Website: macys
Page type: delivery-shipping
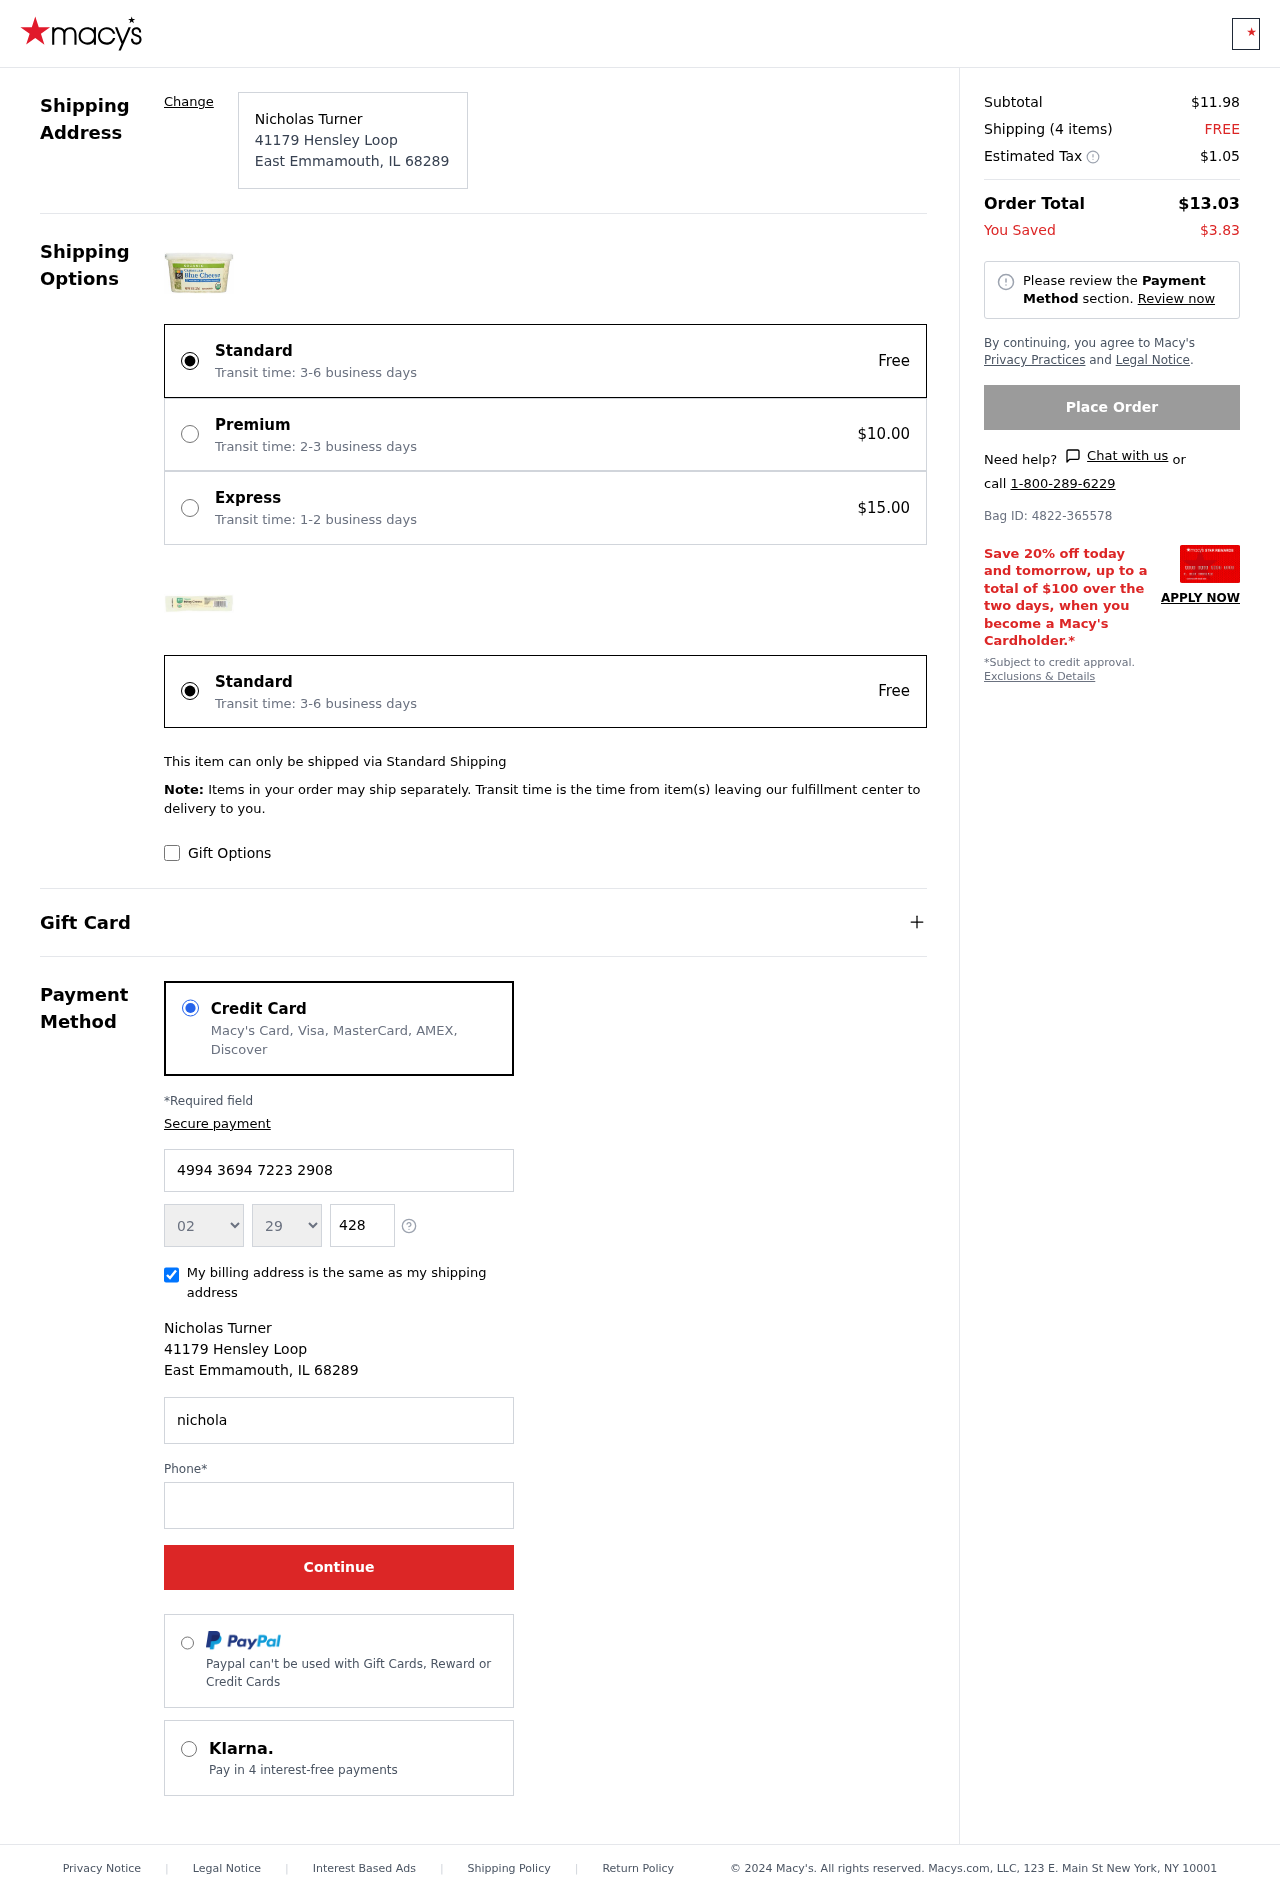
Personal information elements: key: PII_CARD_EXPIRY_MONTH
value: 02
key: PII_CARD_EXPIRY_YEAR
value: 29
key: PII_CITY
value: East Emmamouth
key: PII_CITY_STATE_ZIP
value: East Emmamouth, IL 68289
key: PII_FULLNAME
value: Nicholas Turner
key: PII_POSTCODE
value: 68289
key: PII_STATE_ABBR
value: IL
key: PII_STREET
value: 41179 Hensley Loop
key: PII_CARD_NUMBER
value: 4994 3694 7223 2908
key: PII_CARD_CVV
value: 428
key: PII_EMAIL
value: nicholas.turner@gmail.com
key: PII_PHONE
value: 3786723806
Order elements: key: ORDER_SUBTOTAL
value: $11.98
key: ORDER_NUM_ITEMS
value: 4
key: ORDER_SHIPPING_COST
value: FREE
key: ORDER_TAX
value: $1.05
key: ORDER_TOTAL
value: $13.03
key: ORDER_SAVINGS
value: $3.83
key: ORDER_BAG_ID
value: Bag ID: 4822-365578